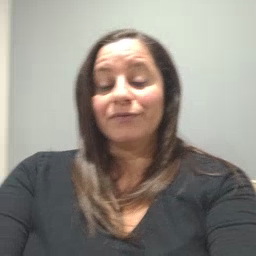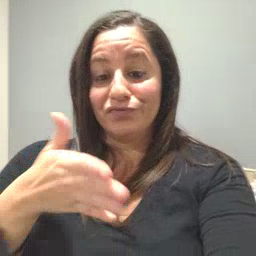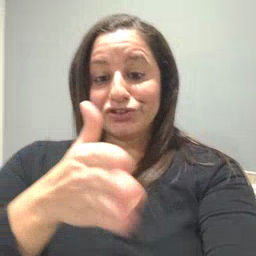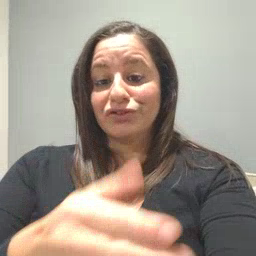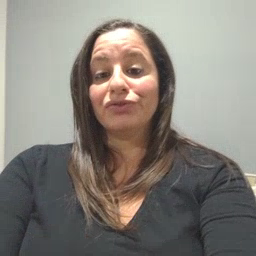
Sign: fish